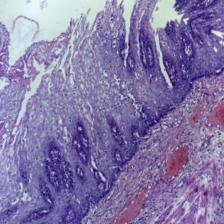
Diagnosis: Normal